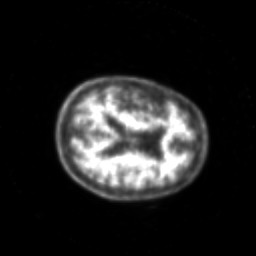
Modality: PET
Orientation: axial
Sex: male
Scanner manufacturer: siemens